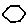
Label: hexagon